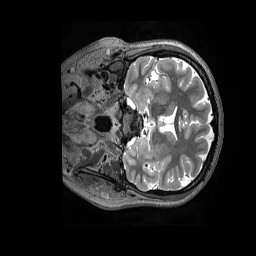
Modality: T2w
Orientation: coronal
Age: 41
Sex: female
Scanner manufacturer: siemens
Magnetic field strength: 3 T
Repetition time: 3.2 s
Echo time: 0.562 s